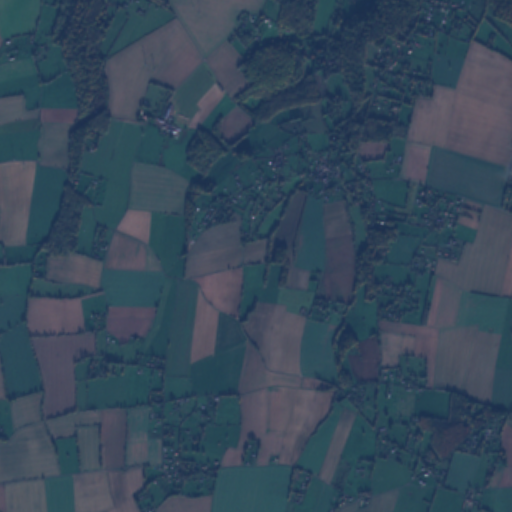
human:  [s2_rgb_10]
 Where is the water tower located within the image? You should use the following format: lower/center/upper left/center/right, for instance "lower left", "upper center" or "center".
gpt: The water tower is located in the upper left of the image.
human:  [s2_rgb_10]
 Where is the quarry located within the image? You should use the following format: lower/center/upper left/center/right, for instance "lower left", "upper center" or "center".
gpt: There is no quarry in the image.